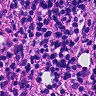
Metastatic tissue present: no